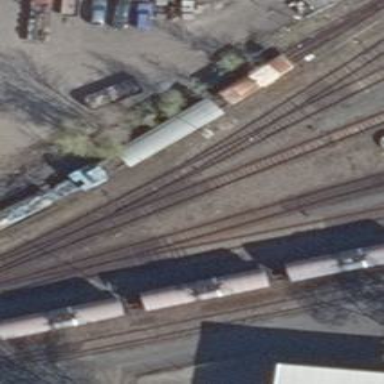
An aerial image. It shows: Railway switch.